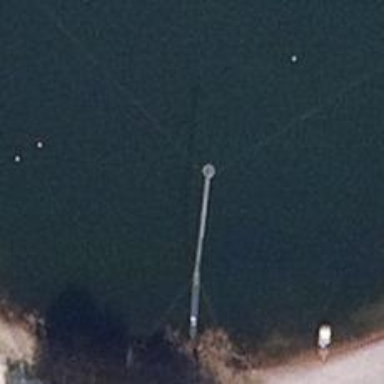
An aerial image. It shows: Pylon used for aerialway.